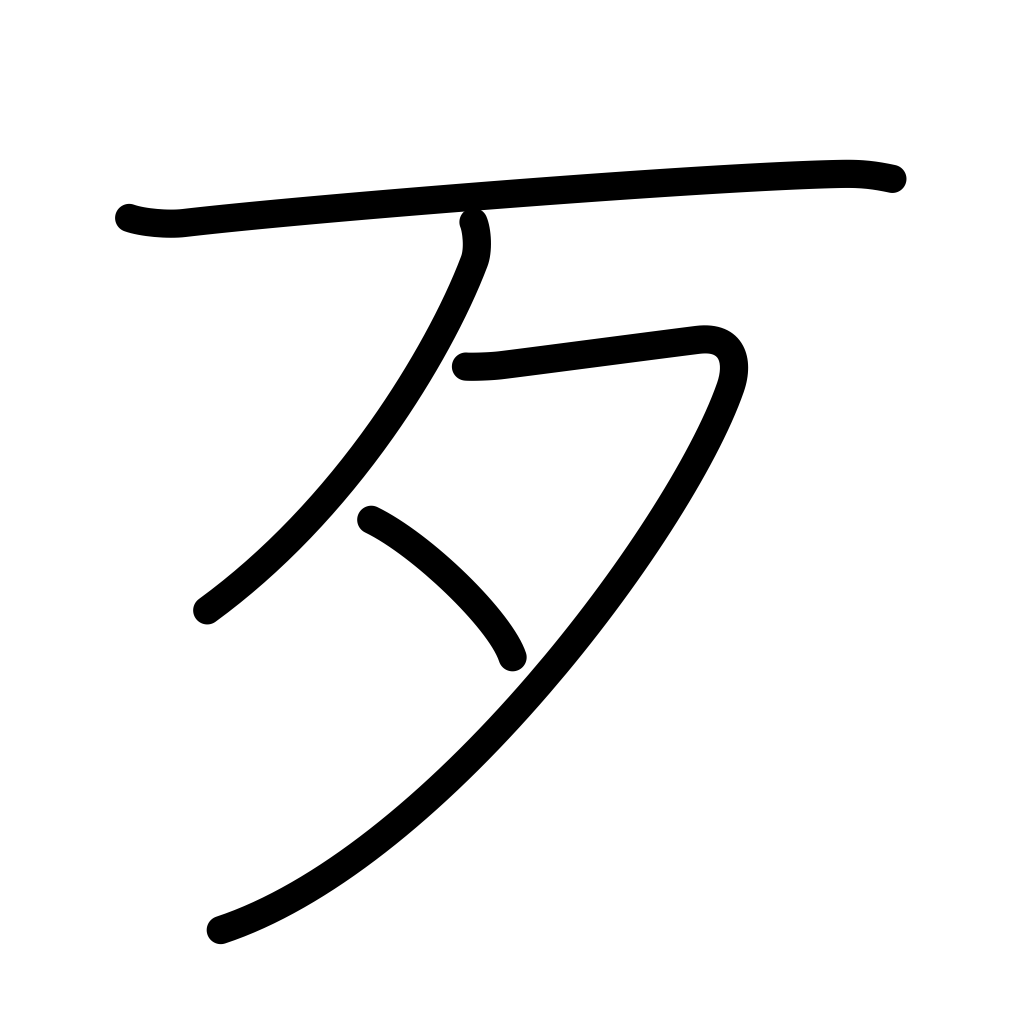
Meaning: bare bone, bad, wrong